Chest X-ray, AP view. Patient: 33 years old, sex M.
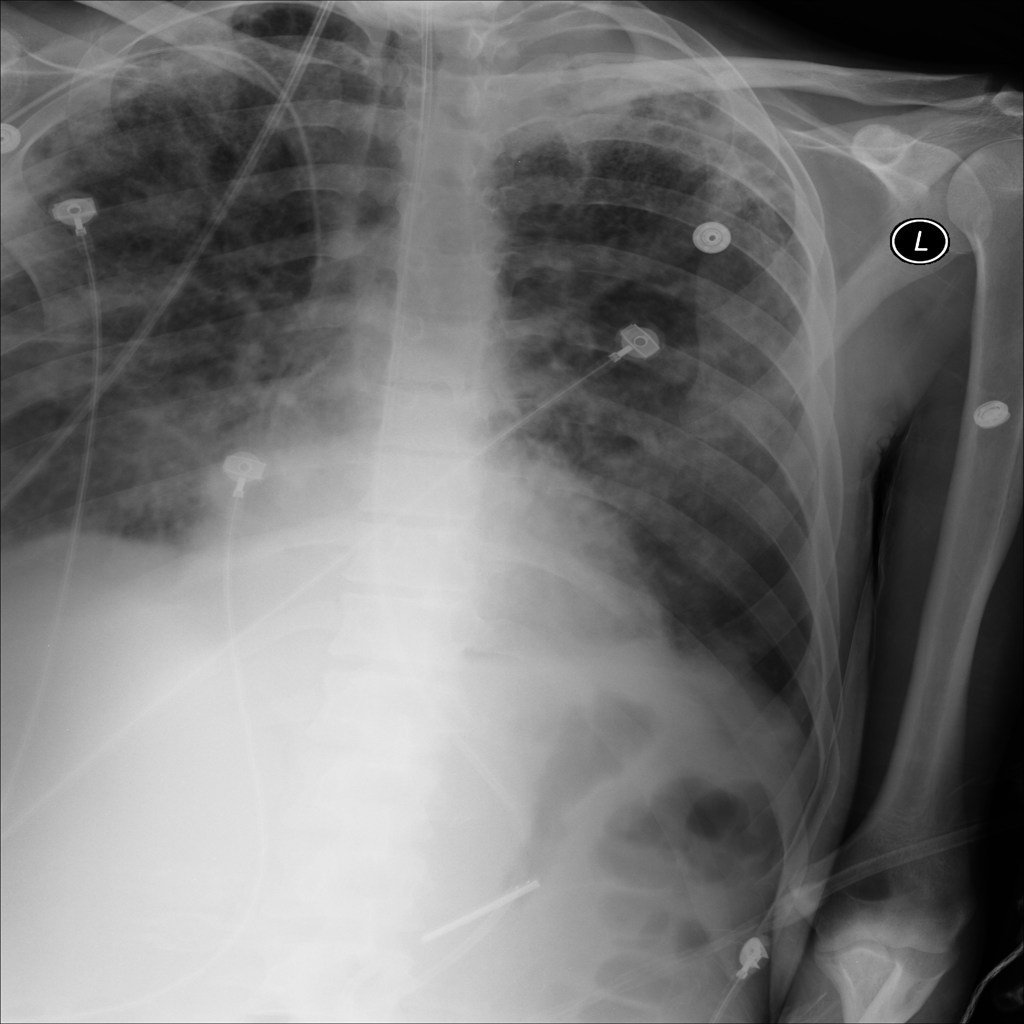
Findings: Effusion